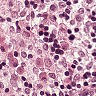
Metastatic tissue present: no